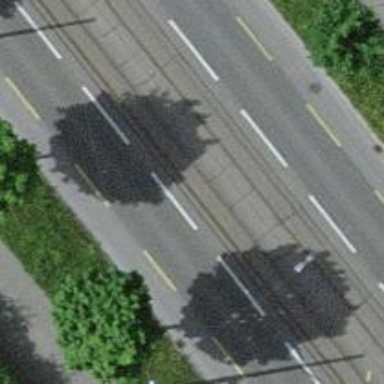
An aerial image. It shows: Tram level crossing on railway.